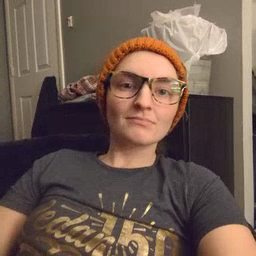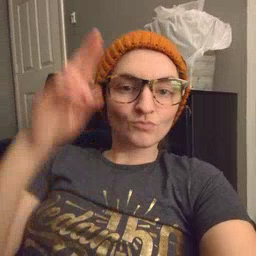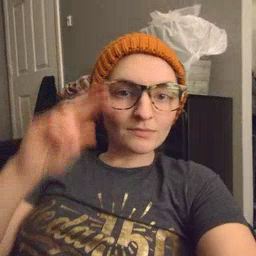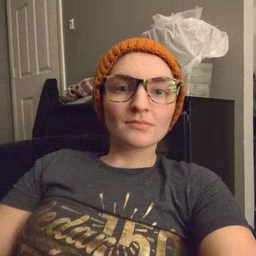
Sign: uncle